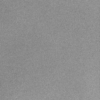
Label: dusty